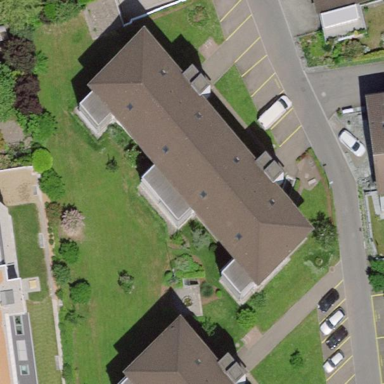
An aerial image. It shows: Residential building.